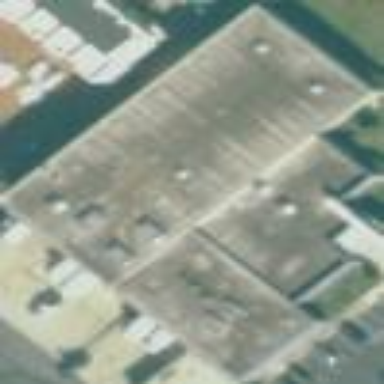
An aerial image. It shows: Commercial building.